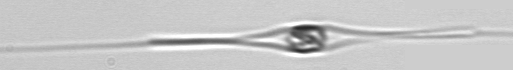
Label: Chaetoceros_danicus